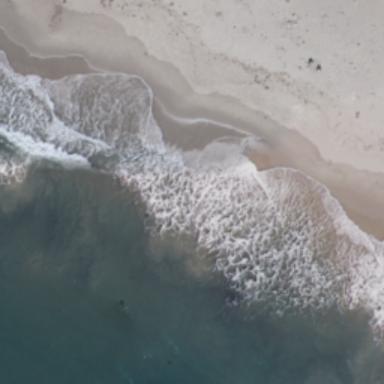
This is a beach with blue-green waters and sand .